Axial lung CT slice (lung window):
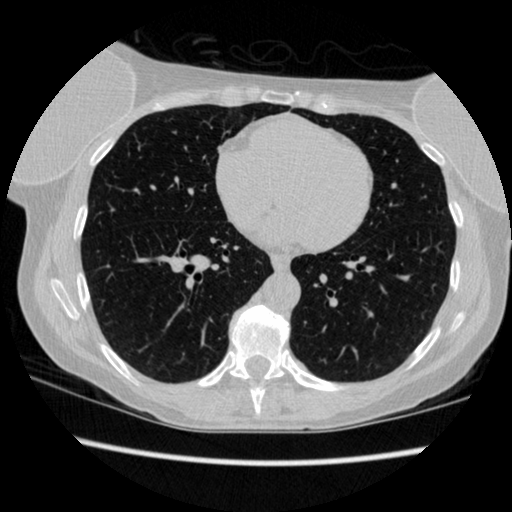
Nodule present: no